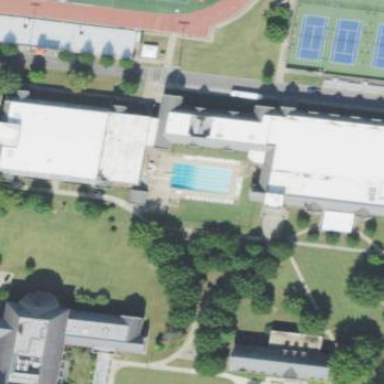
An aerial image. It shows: College building.